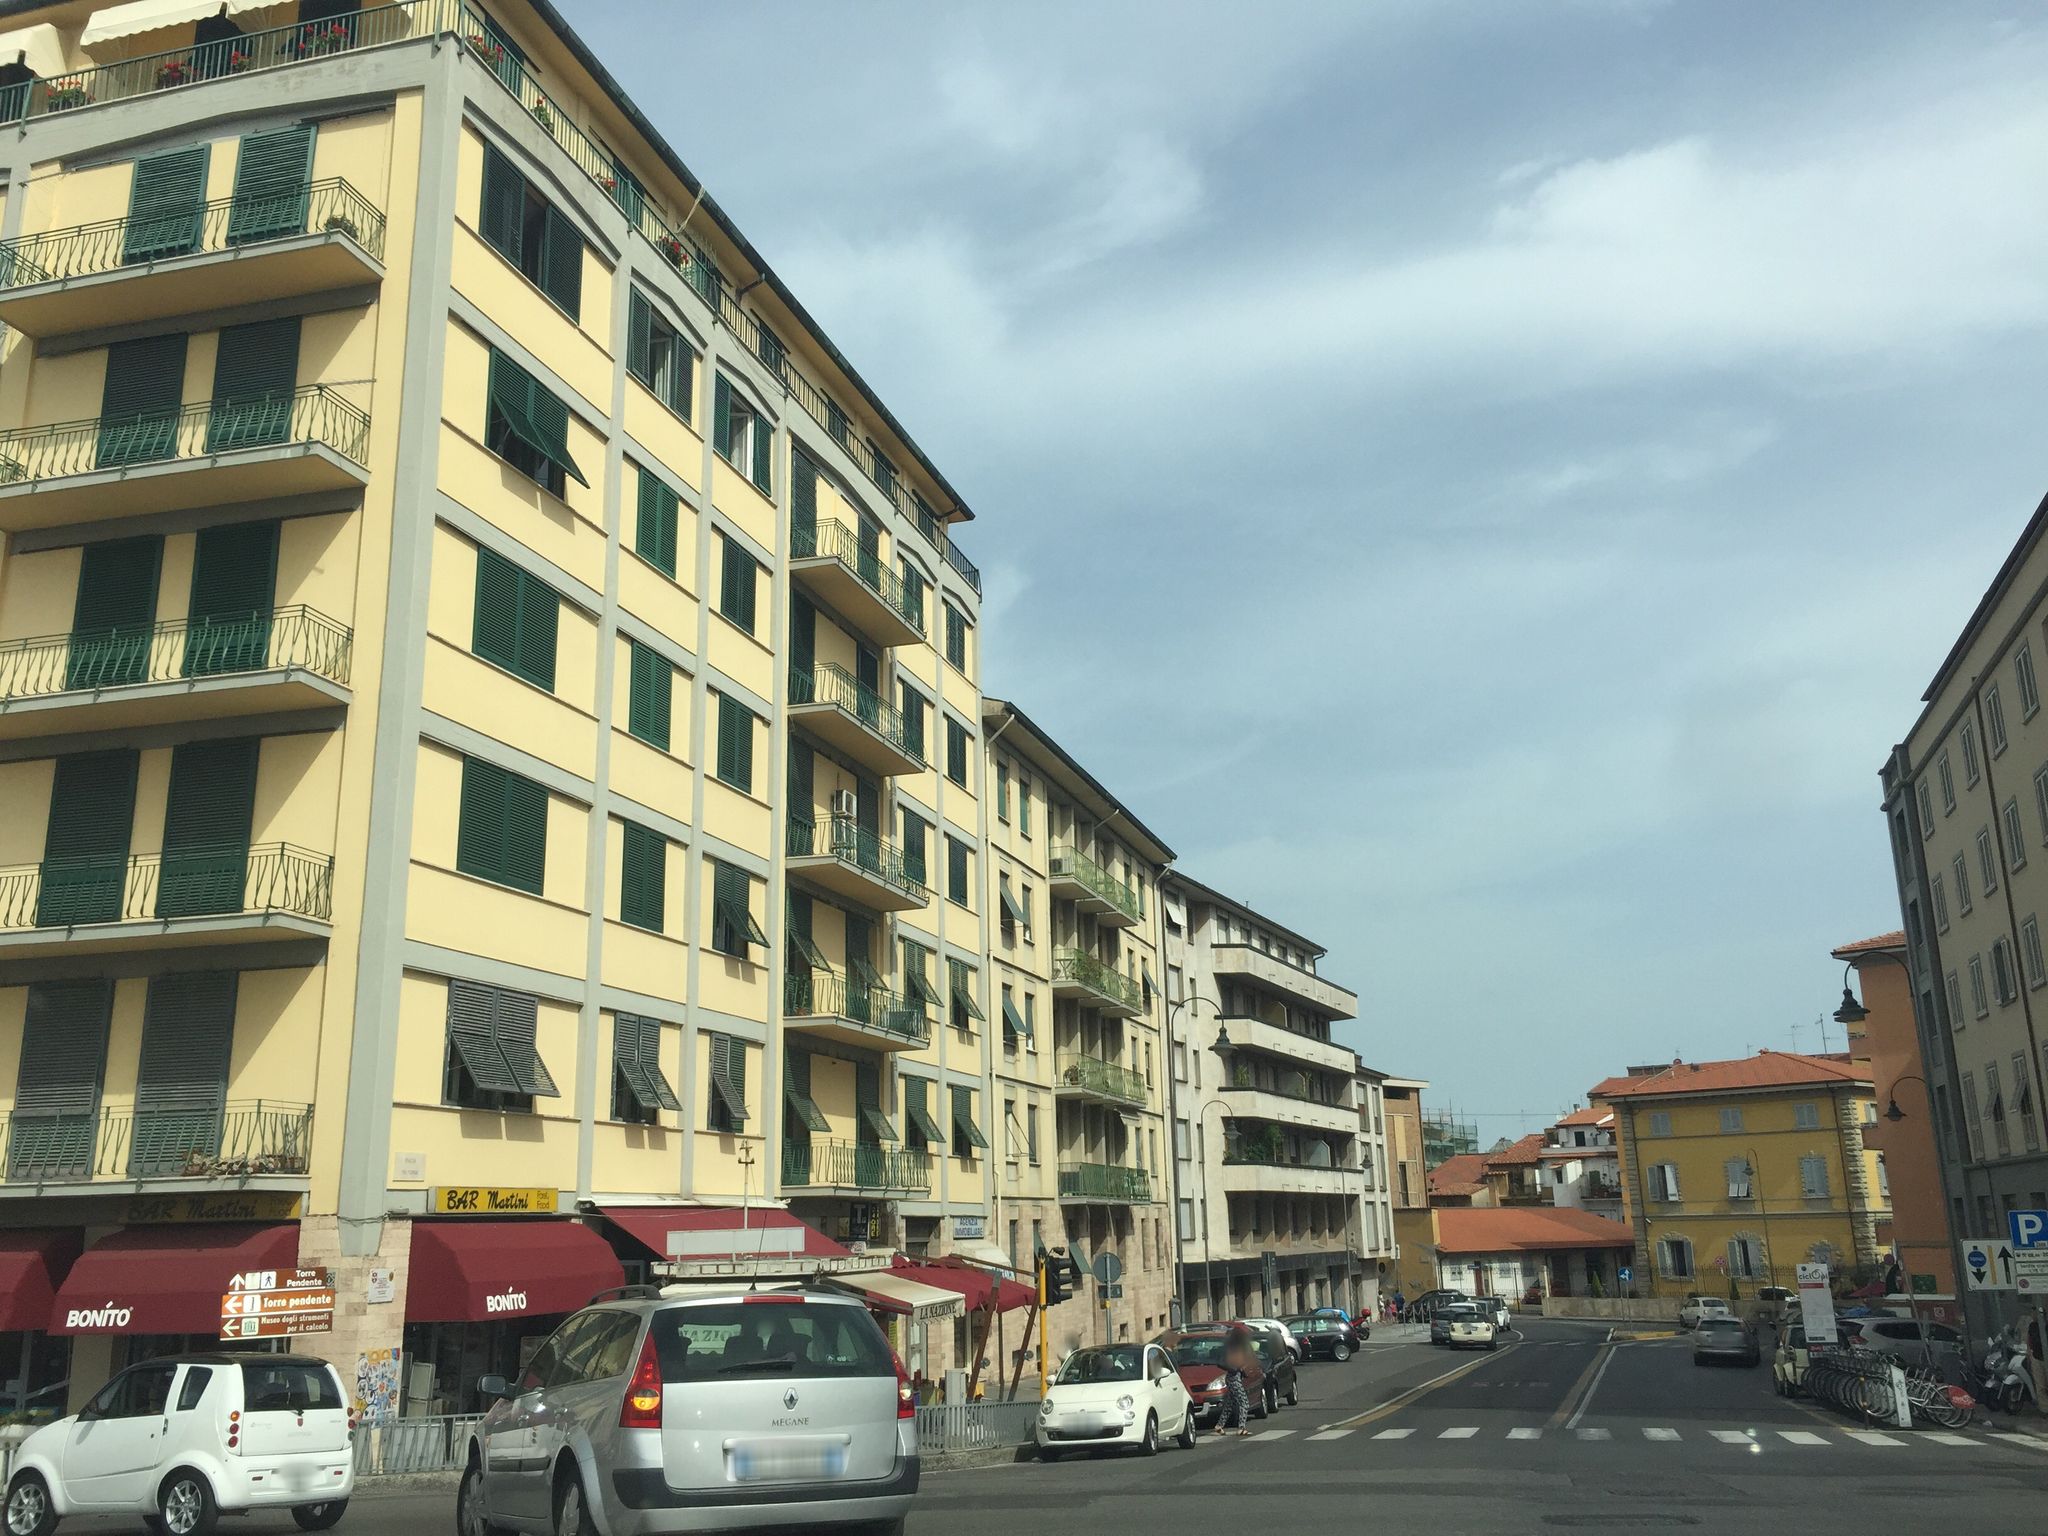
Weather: cloudy
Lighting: day
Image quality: good
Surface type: driving surface
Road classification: tertiary
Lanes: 4
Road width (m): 14.0
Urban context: dense urban cluster
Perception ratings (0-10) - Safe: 4.98, Lively: 8.54, Beautiful: 5.84, Boring: 1.43, Depressing: 8.78, Wealthy: 9.07